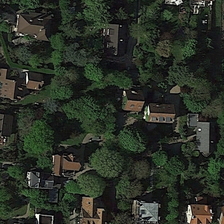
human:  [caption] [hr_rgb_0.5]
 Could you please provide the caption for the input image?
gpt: some houses are scattered around among trees .

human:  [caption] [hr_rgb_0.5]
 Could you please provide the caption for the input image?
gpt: smart houses are scattered among those lush trees in this peaceful neighborhood .

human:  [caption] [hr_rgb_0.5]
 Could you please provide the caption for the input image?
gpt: the residential is covered by the forest where the villas are partly hidden and partly visible .

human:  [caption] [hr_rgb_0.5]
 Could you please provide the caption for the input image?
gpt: some houses are scattered around among trees .

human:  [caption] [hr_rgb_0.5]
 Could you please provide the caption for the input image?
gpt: some buildings and many green trees are in a medium residential area .